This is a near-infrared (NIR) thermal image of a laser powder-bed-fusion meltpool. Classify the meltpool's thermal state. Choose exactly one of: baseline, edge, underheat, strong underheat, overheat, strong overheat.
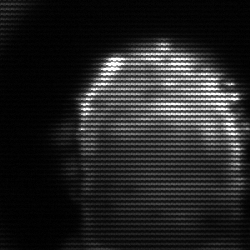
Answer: baseline